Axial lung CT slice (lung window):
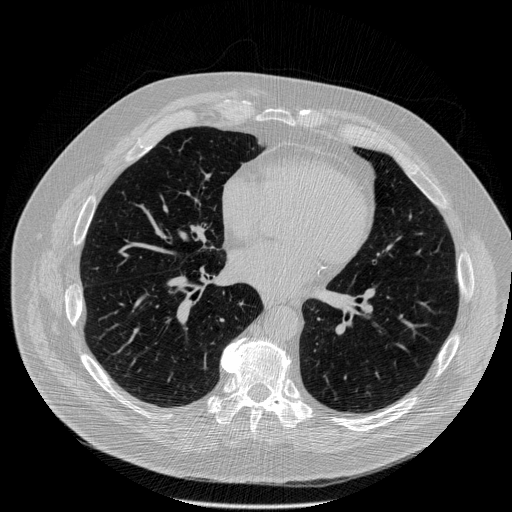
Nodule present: no